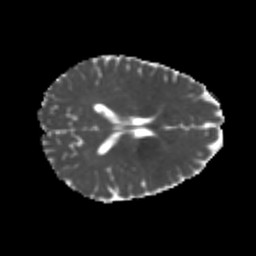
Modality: MD
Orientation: axial
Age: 22
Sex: female
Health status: healthy
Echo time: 0.074 s